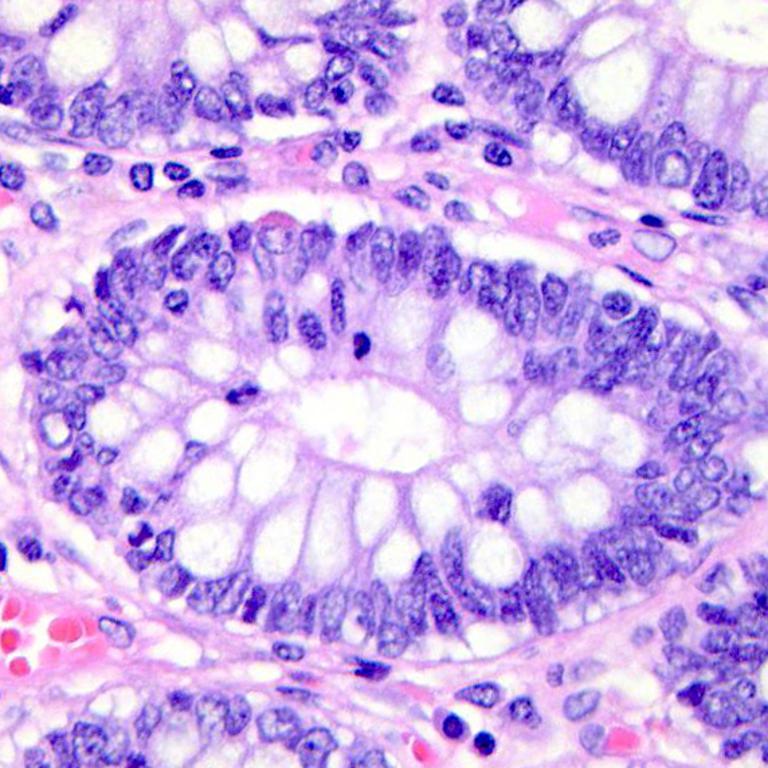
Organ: colon
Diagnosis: benign